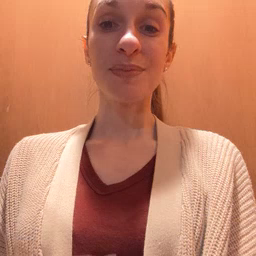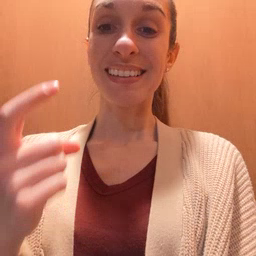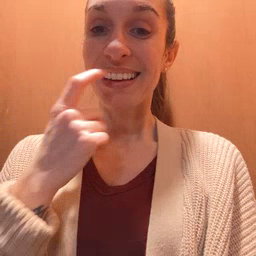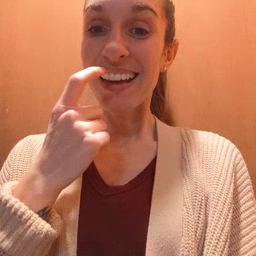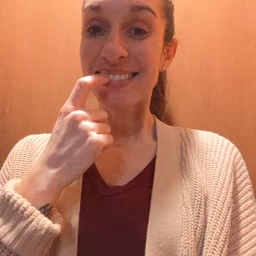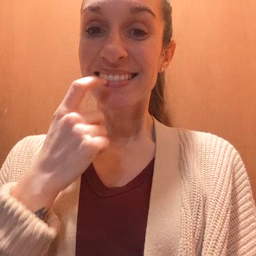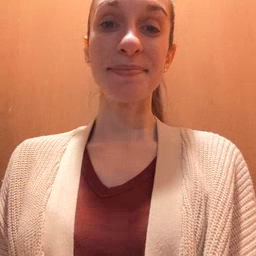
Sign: glasswindow